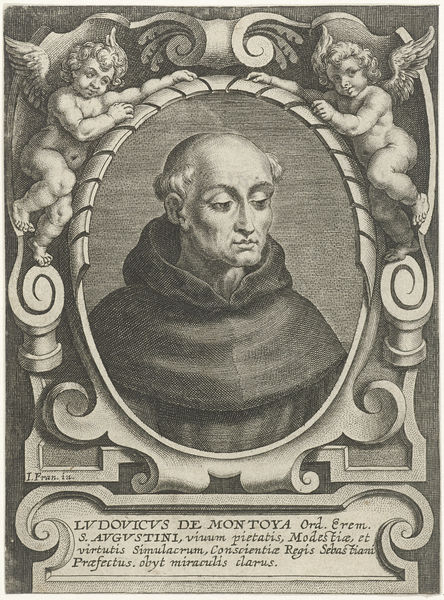
Titel: Portret van de Augustijn Ludovicus de Montoya
Künstler: Cornelis (I) Galle
Standort: Amsterdam
Institution: Rijksmuseum
Schlagwörter: mann, mund, skizze, säulen, alt, kleidung, rahmen, hals, gewand, kutte, oval, engel, inschrift, verzierung, mönch, mönche, kaputze, kapuze, tonsur, latein, eremit, ludovicus, augustiner, engelskizze, montoya